Question: So, interesting problem I've run into. I'm sure there's an easy solution, but I'm not sure what it is. :)
Basically, imagine a very simple database, like so:
'''
----------------
T1
----------------
r | nID
---------------
1 | A
2 | B
----------------
----------------
T2
----------------
nID | val
---------------
A | XXX
B | L
B | M
B | N
B | P
----------------
'''
Basically, Table 2 references Table 1. Now, I'd like to select a random row from either A or B. However, I would like to first randomize the A and B, THEN choose an associated value.
In other words, flip a coin: Heads, 'XXX'. Tails, 'L, M, N,' or 'P'.
My current query joins the two tables, orders by 'RAND()', and then 'LIMIT 1'. However, this makes the odds of a B value being chosen much more likely than an A value being chosen. I'm using PHP, so I could easily just run two queries, but running one query would be much tidier, so I want to see what you guys recommend.
Any solutions? =)
# EDIT:
Here's my current query, but it isn't working. Not sure why!
'''
SELECT *
FROM t2
WHERE
nID =
(
SELECT nID
FROM t1
ORDER BY RAND()
LIMIT 1
)
ORDER BY RAND()
LIMIT 1
'''
# EDIT 2:
To demonstrate the issue I'm having, I created a test case. First, I created the following tables:

I want the odds of selecting 'XXX' to be identical to selecting 'L', 'M', 'N', or 'P'. The query I have should do it, right? So I tested it. The followings script runs the query 5000 times, and counts the results. They should be about 50-50, with 'XXX' showing up approximately 2500 times, and everything else showing up about 2500 times as well.
'''
$a = 0;
$b = 0;
$i = 0;
while ($i < 5000)
{
$query = mysql_query("
SELECT *
FROM t2
WHERE
nID =
(
SELECT nID
FROM t1
ORDER BY RAND()
LIMIT 1
)
ORDER BY RAND()
LIMIT 1
") or die(mysql_error());
$result = mysql_fetch_array($query);
if ($result['val'] == 'XXX')
{
$a++;
}
else
{
$b++;
}
$i++;
}
echo "XXX - $a<br />";
echo "Other - $b<br />";
'''
Here are the results:
'''
XXX - 937
Other - 4063
'''
Let's run it again.
'''
XXX - 968
Other - 4032
'''
And let's run it one more time.
'''
XXX - 932
Other - 4068
'''
This is hardly the 50-50 split we'd expect to see given my query. What on earth's going on? Thanks for your help, guys!
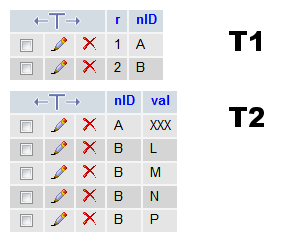
Answer: You would expect that the subquery in your question would be run once per outer query, but it looks like that's not the case. I think the below might give you what you're after:
'''
SET @randID = (SELECT nID
FROM T1
ORDER BY RAND()
LIMIT 1);
SELECT VAL
FROM T2
WHERE nID = @randID
ORDER BY RAND()
LIMIT 1;
'''
<URL>